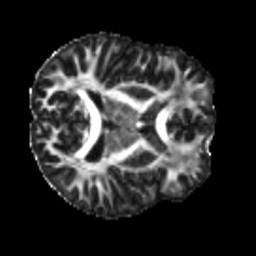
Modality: FA
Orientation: axial
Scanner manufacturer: siemens
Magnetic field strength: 3 T
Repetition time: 4 s
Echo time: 0.0594 s